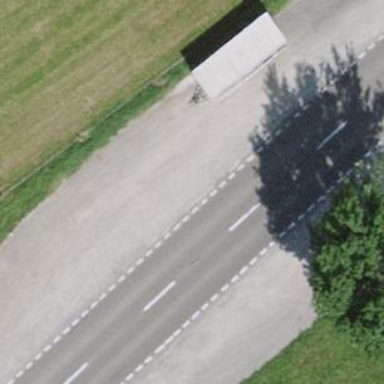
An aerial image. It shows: Bus stop equipped with public transport stop position.